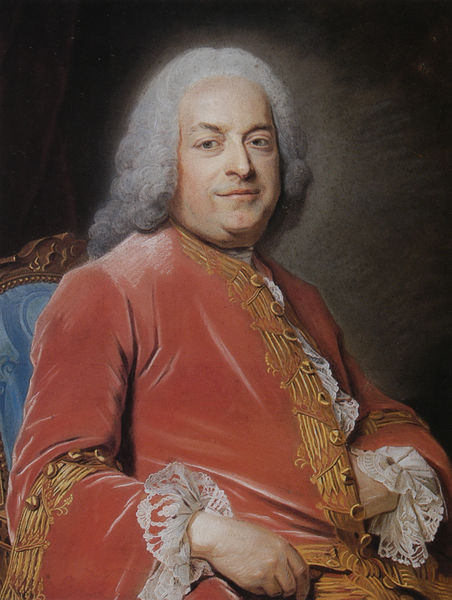
Titel: Antoine Gaspard Grimod de La Reynière
Künstler: Maurice Quentin de La Tour
Standort: Saint-Quentin
Institution: Musée Antoine Lécuyer
Schlagwörter: blau, dunkel, gemälde, hand, mann, schatten, weiß, sitzen, braun, frankreich, geste, grau, hell, hintergrund, holz, licht, mund, nase, orange, pastell, schwarz, stirn, stuhl, zimmer, rot, alt, hemd, jacke, arm, augen, barock, bluse, falten, gesicht, hermelin, inkarnat, kragen, samt, spitze, ärmel, bild, bildnis, herr, hände, portrait, porträt, rückenlehne, vorhang, öl, bestickt, gewand, gold, haare, mantel, sessel, sitzend, stickerei, adel, borte, frontal, kinn, knopf, locken, puder, rosa, deutschland, perücke, lächeln, wangen, lehne, ausdruck, rand, kaiser, könig, bezug, dick, polster, glanz, stuhllehne, robe, rüschen, knöpfe, dreiviertelprofil, hakennase, uniform, napoleon, manschetten, herrscher, heiter, brokat, damast, fürst, portrai, schnitzerei, verziert, tracht, hemdsärmel, doppelkinn, gelassen, wams, reflex, herrscherporträt, polsterstuhl, gamaschen, geschnitzt, polsterbezug, rüschenbluse, perrücke, gepudert, kurfürst, zufrieden, rentner, rüschenhemd, handhaltung, dreiviertelportrait, brustportrait, goldknöpfe, goldfaden, stuhlpolster, polater, quentin, gepuderte perücke, rente, knopfkeiste, ärmeln, n, blauer sessel, samtt, sithend, grauperücke